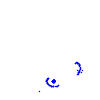
Particle: proton